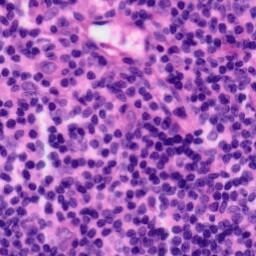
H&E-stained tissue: Tonsil